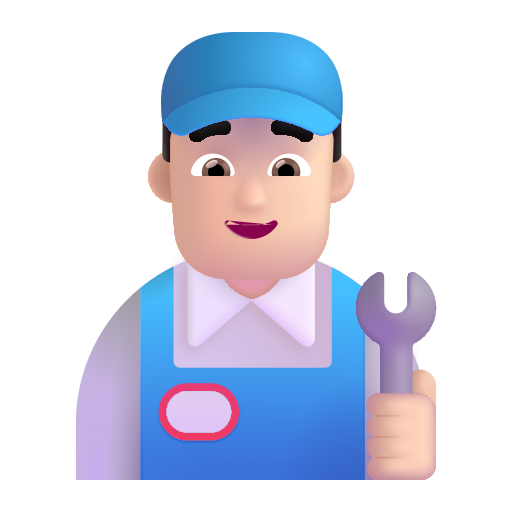
man mechanic color light